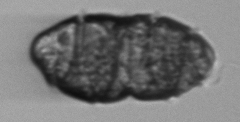
Label: Margalefidinium